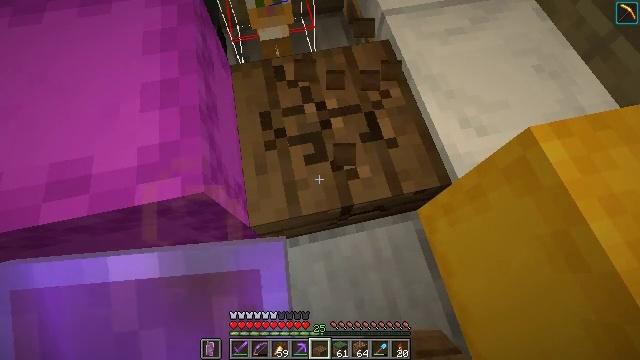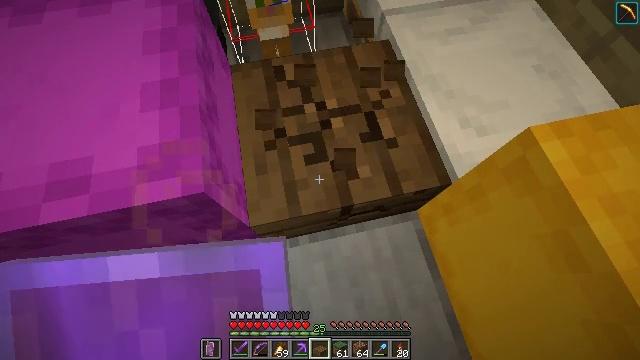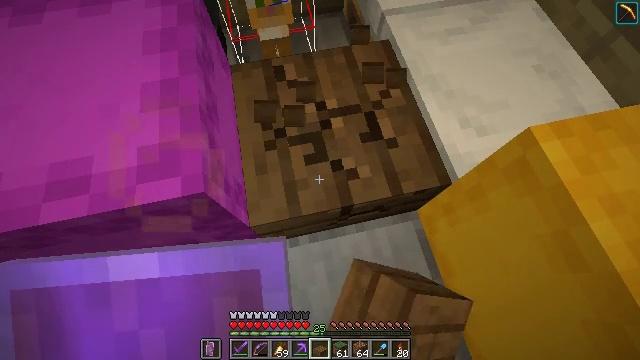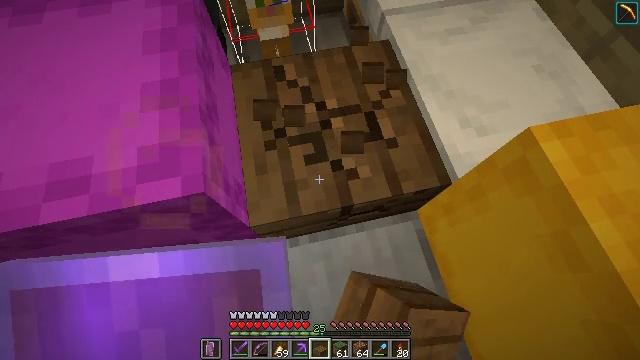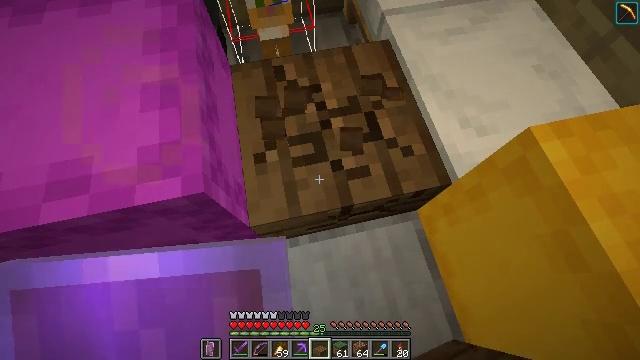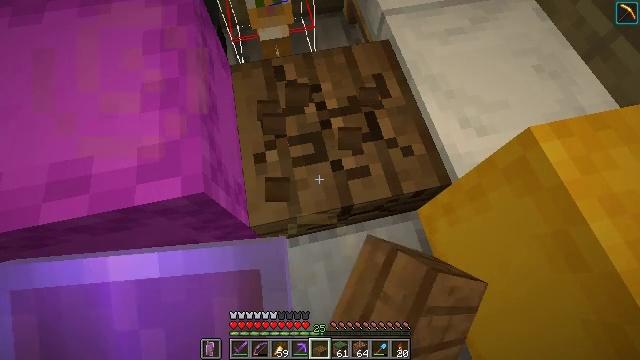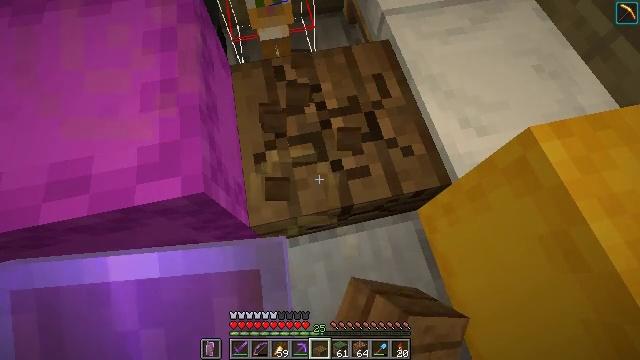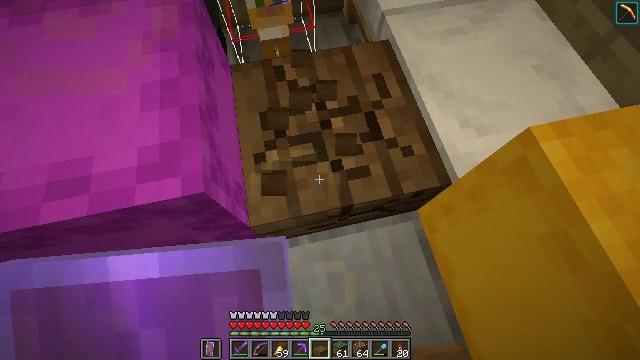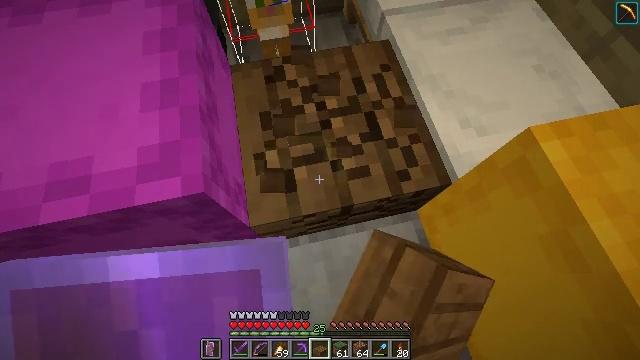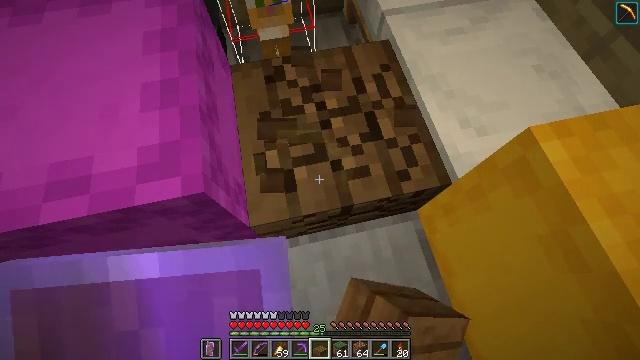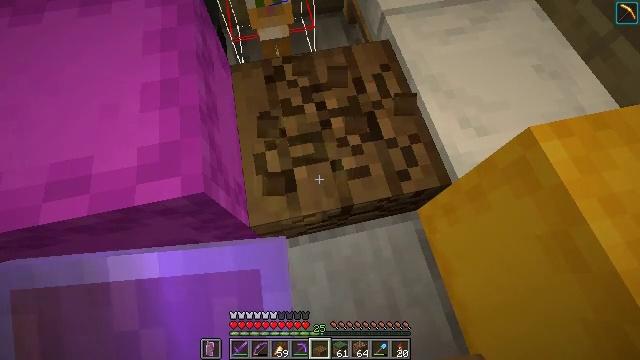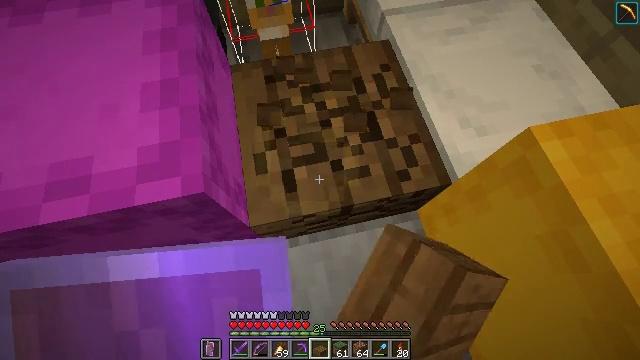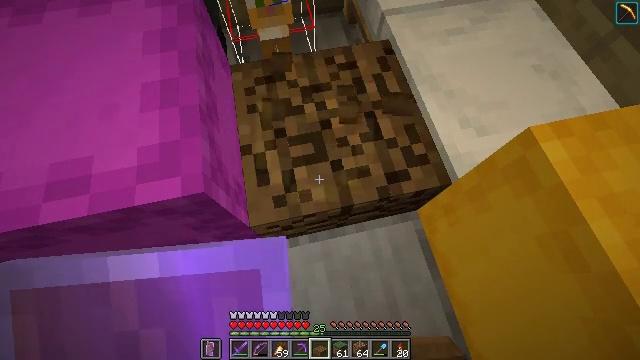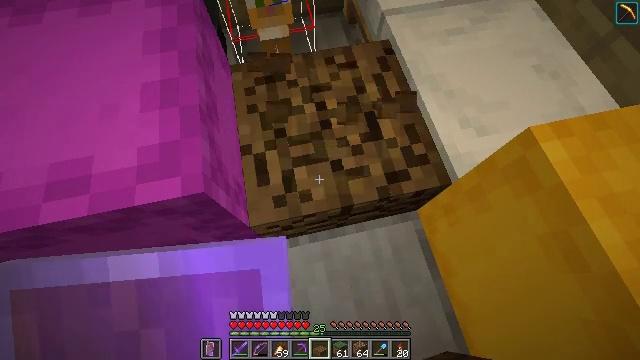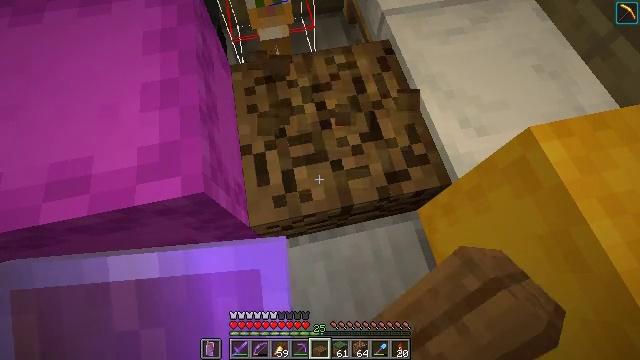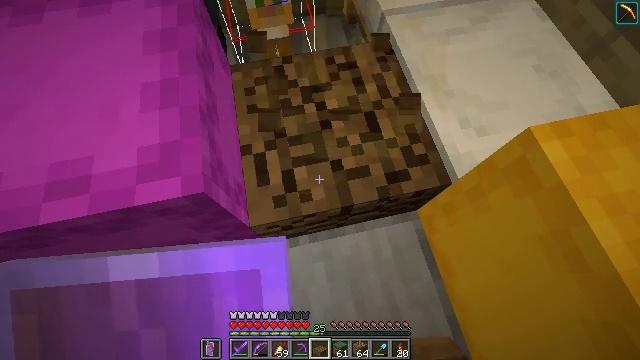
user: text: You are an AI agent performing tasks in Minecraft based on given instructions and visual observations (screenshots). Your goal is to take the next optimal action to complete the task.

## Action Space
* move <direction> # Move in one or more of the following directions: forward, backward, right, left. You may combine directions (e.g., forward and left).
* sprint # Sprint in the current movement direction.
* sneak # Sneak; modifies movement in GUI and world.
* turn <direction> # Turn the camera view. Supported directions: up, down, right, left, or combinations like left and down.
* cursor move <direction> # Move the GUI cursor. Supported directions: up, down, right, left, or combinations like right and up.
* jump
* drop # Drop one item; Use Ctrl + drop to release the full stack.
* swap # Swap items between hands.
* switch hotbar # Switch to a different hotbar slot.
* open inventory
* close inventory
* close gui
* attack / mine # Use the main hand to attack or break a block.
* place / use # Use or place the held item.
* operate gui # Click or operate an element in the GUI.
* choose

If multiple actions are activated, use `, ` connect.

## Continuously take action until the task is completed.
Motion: motion action
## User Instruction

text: Collect the spruce slab.
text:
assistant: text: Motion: attack / mine
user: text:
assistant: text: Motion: attack / mine
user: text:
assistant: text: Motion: attack / mine
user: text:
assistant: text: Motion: attack / mine
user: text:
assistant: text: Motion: attack / mine
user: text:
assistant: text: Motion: attack / mine
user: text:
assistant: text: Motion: attack / mine
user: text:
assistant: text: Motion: attack / mine
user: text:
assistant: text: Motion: attack / mine
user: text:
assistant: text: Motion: attack / mine
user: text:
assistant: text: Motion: attack / mine
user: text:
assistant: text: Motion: attack / mine
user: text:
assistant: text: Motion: attack / mine
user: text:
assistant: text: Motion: attack / mine
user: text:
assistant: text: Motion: attack / mine
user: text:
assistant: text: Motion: attack / mine
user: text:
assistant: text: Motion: attack / mine
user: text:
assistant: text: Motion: attack / mine
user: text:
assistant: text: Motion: attack / mine
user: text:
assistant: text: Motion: attack / mine
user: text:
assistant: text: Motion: attack / mine